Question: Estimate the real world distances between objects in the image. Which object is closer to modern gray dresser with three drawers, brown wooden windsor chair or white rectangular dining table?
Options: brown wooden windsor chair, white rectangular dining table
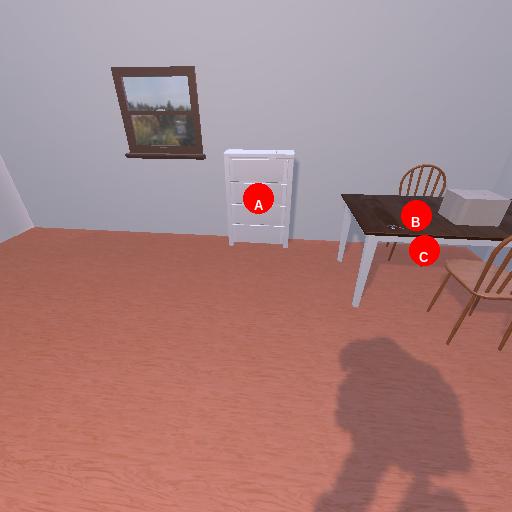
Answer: brown wooden windsor chair